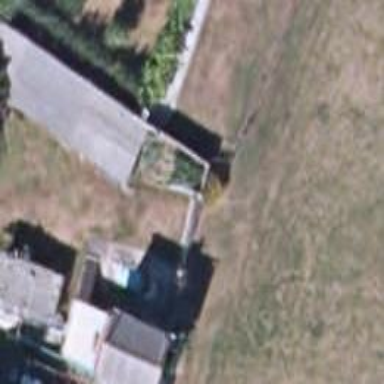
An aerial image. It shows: Fence.